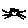
Label: cat